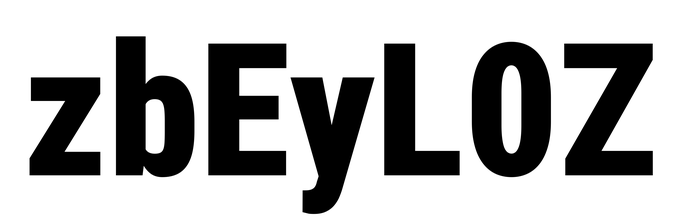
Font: Roboto_Condensed_Black